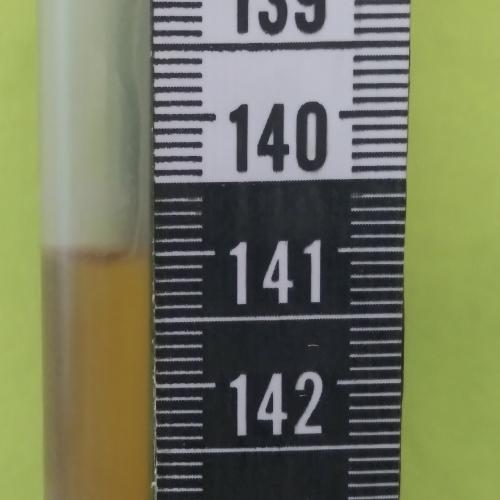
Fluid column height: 141.0 cm